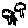
Label: tree